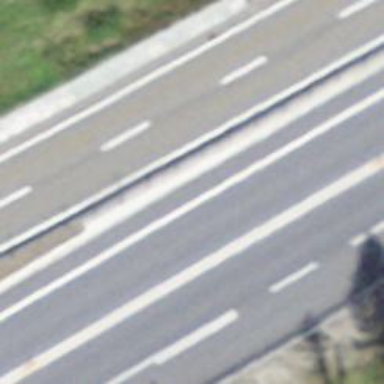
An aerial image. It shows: Asphalt motorroad with trunk classification.